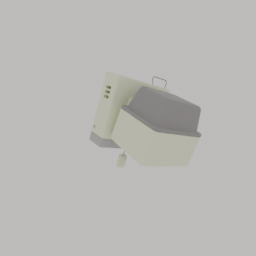
Label: electronics